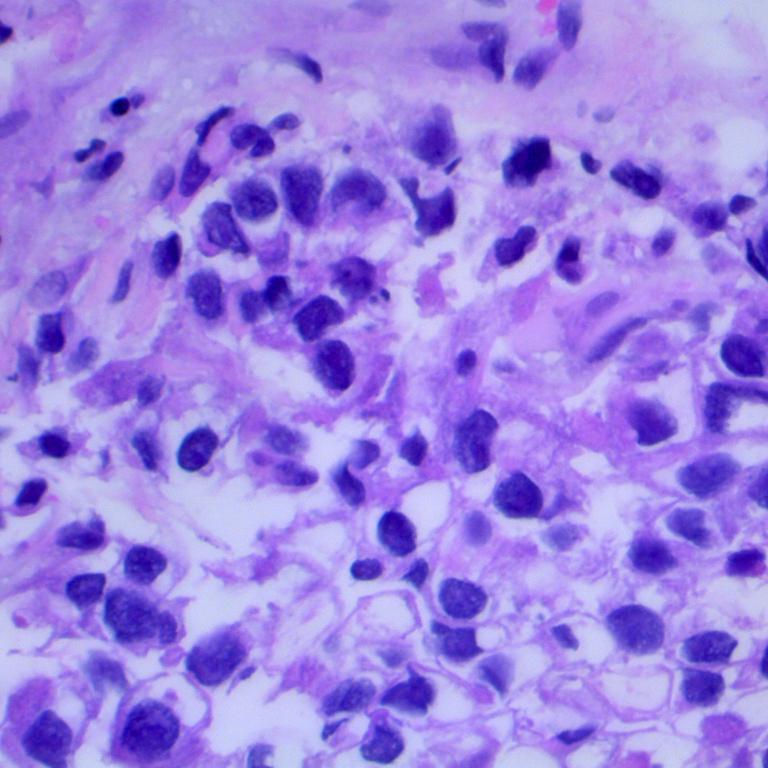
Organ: lung
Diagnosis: adenocarcinomas